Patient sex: F
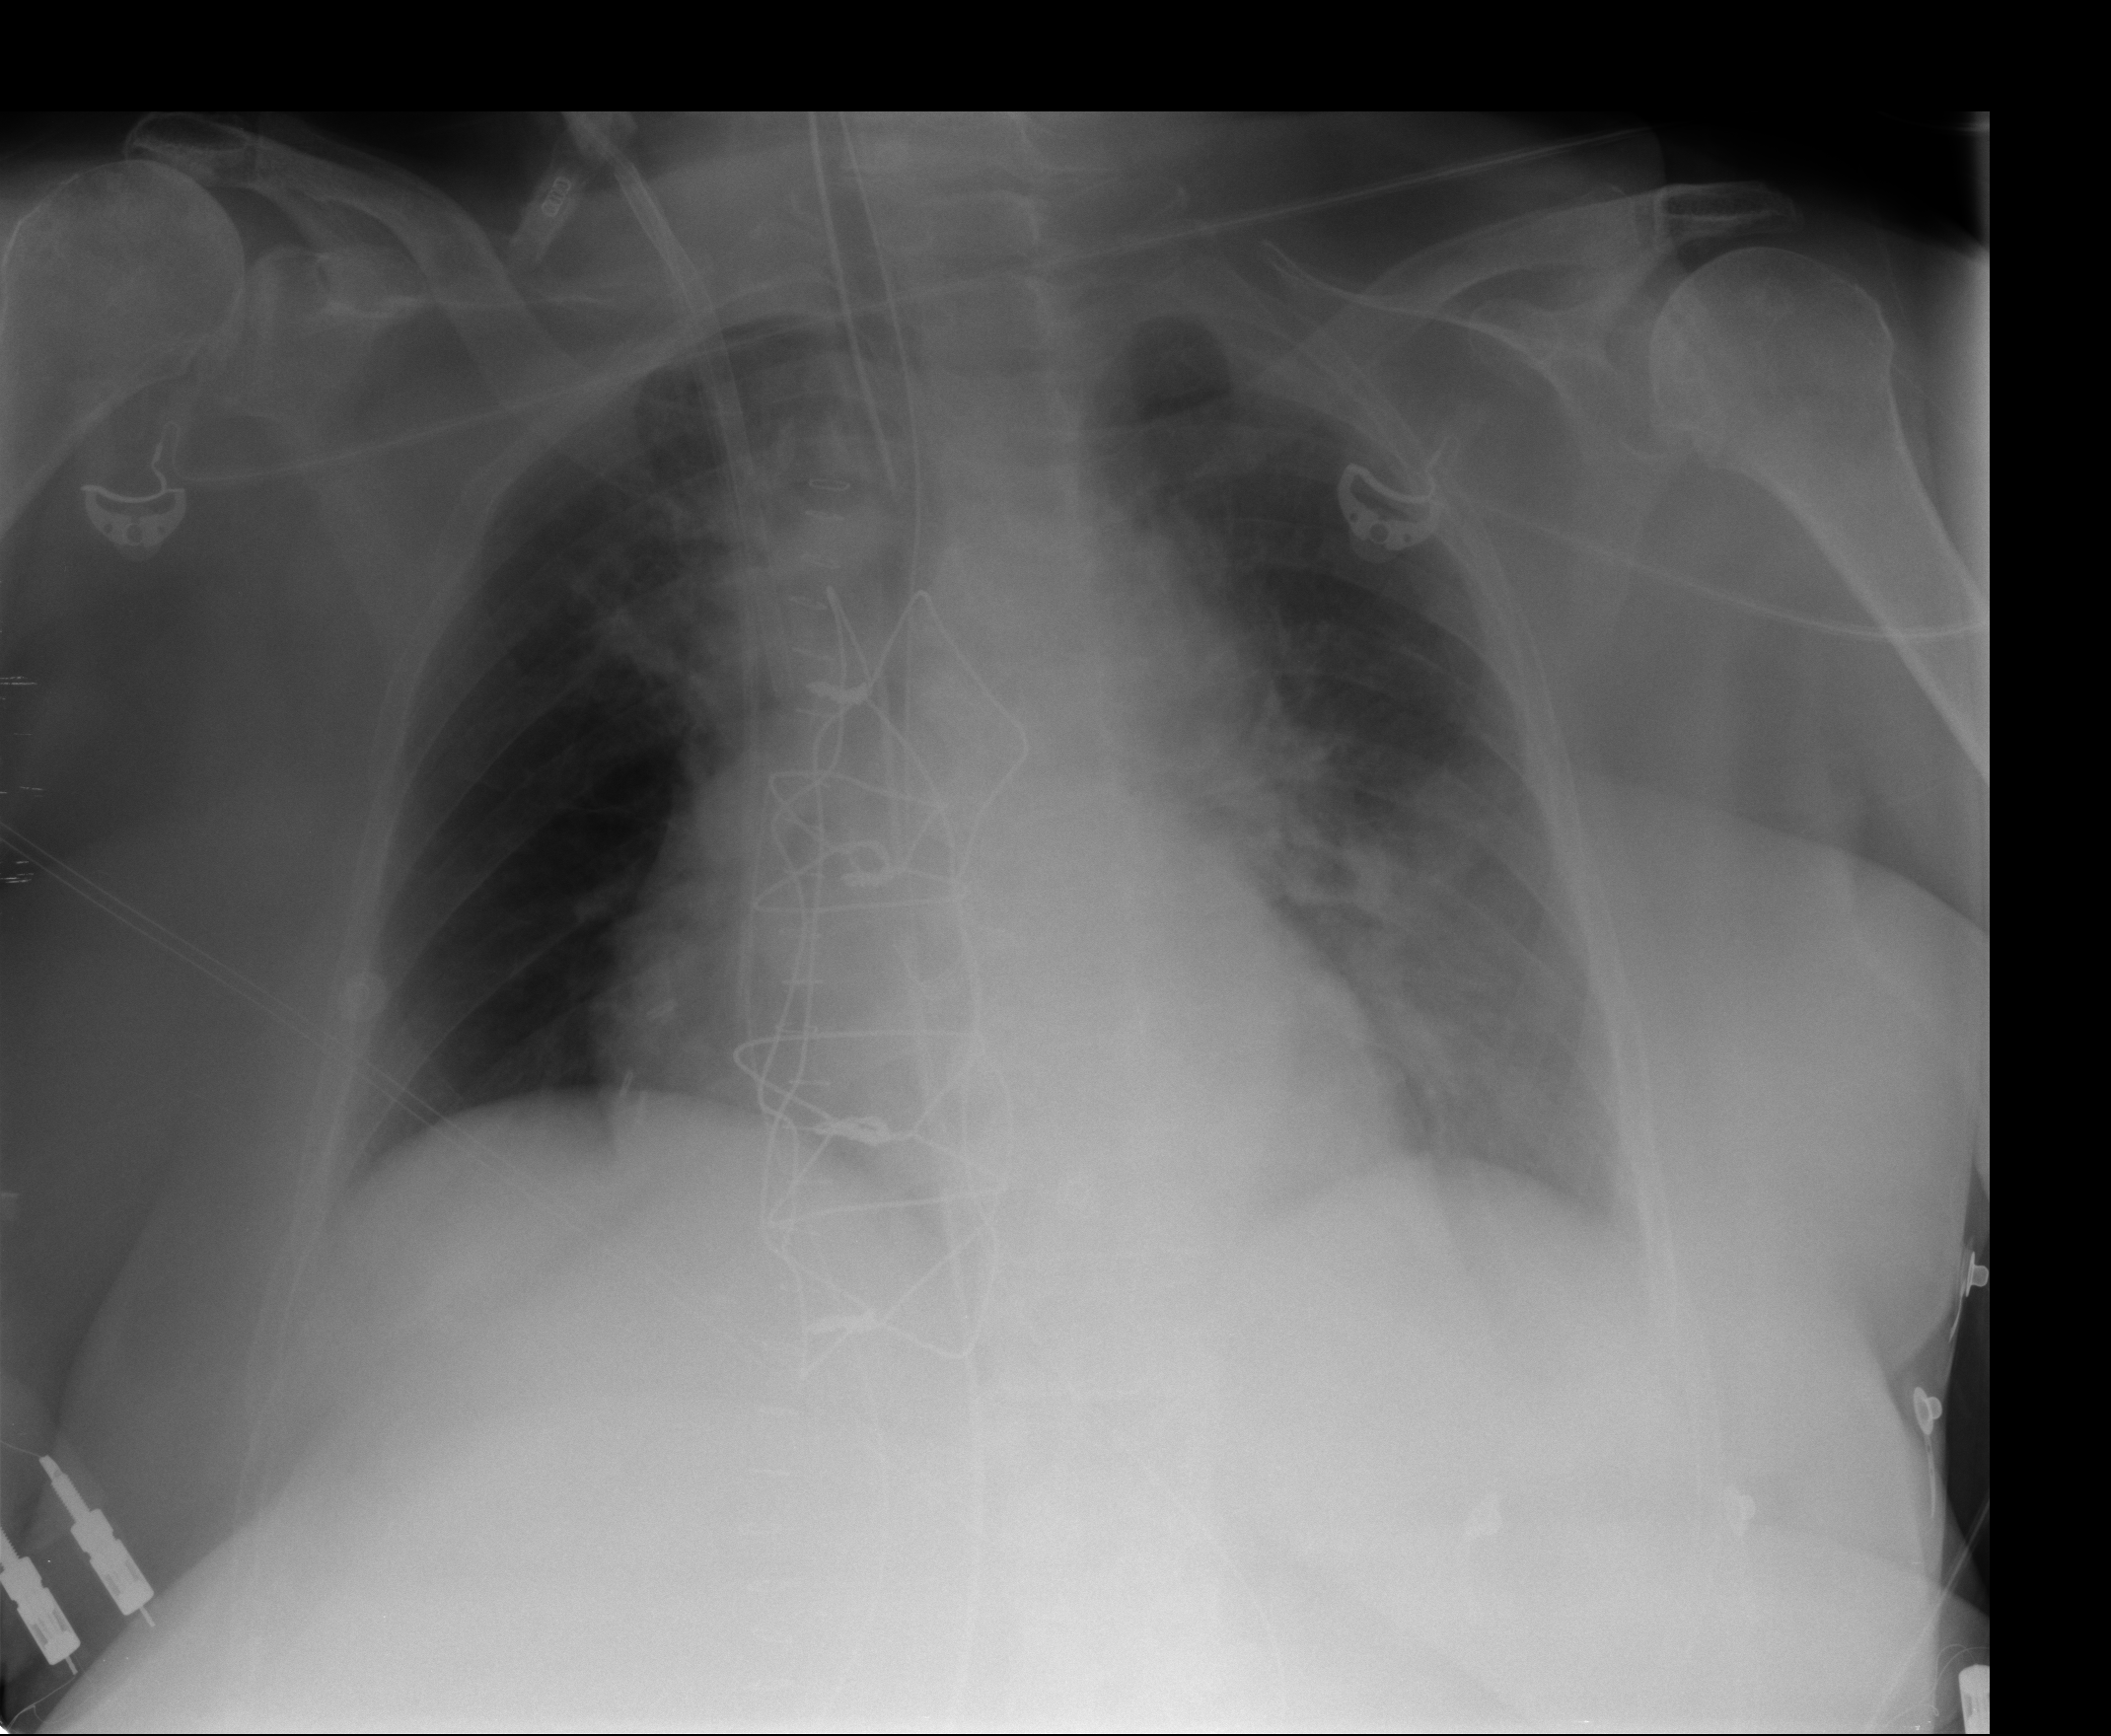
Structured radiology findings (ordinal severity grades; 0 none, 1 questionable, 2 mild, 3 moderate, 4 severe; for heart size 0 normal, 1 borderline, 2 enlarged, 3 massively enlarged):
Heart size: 2
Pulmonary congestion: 3
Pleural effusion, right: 0
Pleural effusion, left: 2
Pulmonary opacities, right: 0
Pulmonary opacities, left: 0
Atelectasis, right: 0
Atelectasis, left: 2